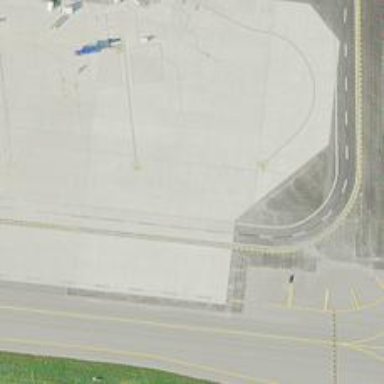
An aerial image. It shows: Image of taxiway at airport.